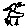
Label: bird